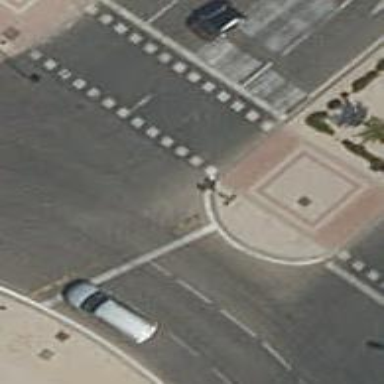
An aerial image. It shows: Road with traffic signals.